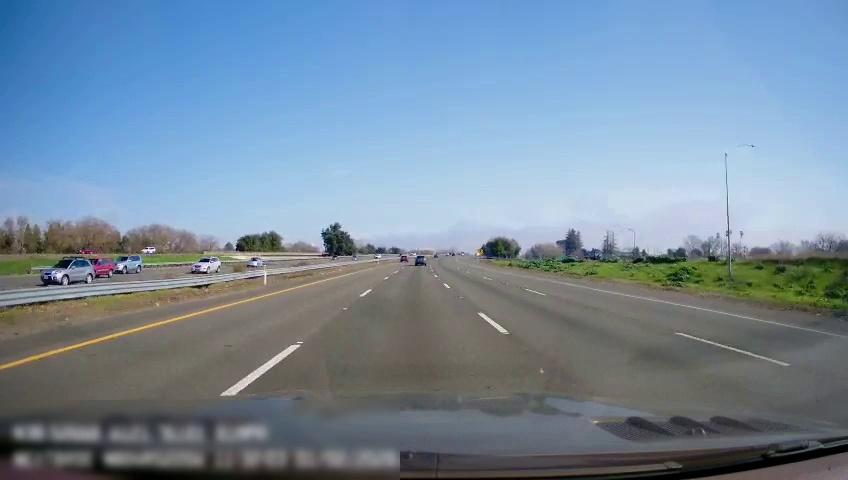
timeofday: Day
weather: Sunny
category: Drivable Space
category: Drivable Space
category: Vehicles | SUV
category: Vehicles | SUV
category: Vehicles | Car
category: Vehicles | SUV
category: Vehicles | SUV
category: Vehicles | Car
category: Vehicles | SUV
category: Vehicles | SUV
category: Vehicles | Car
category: Lanes | Current Lane
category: Lanes | Current Lane
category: Lanes | Alternate Lane
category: Lanes | Alternate Lane
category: Lanes | Alternate Lane